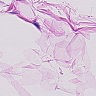
Metastatic tissue present: no